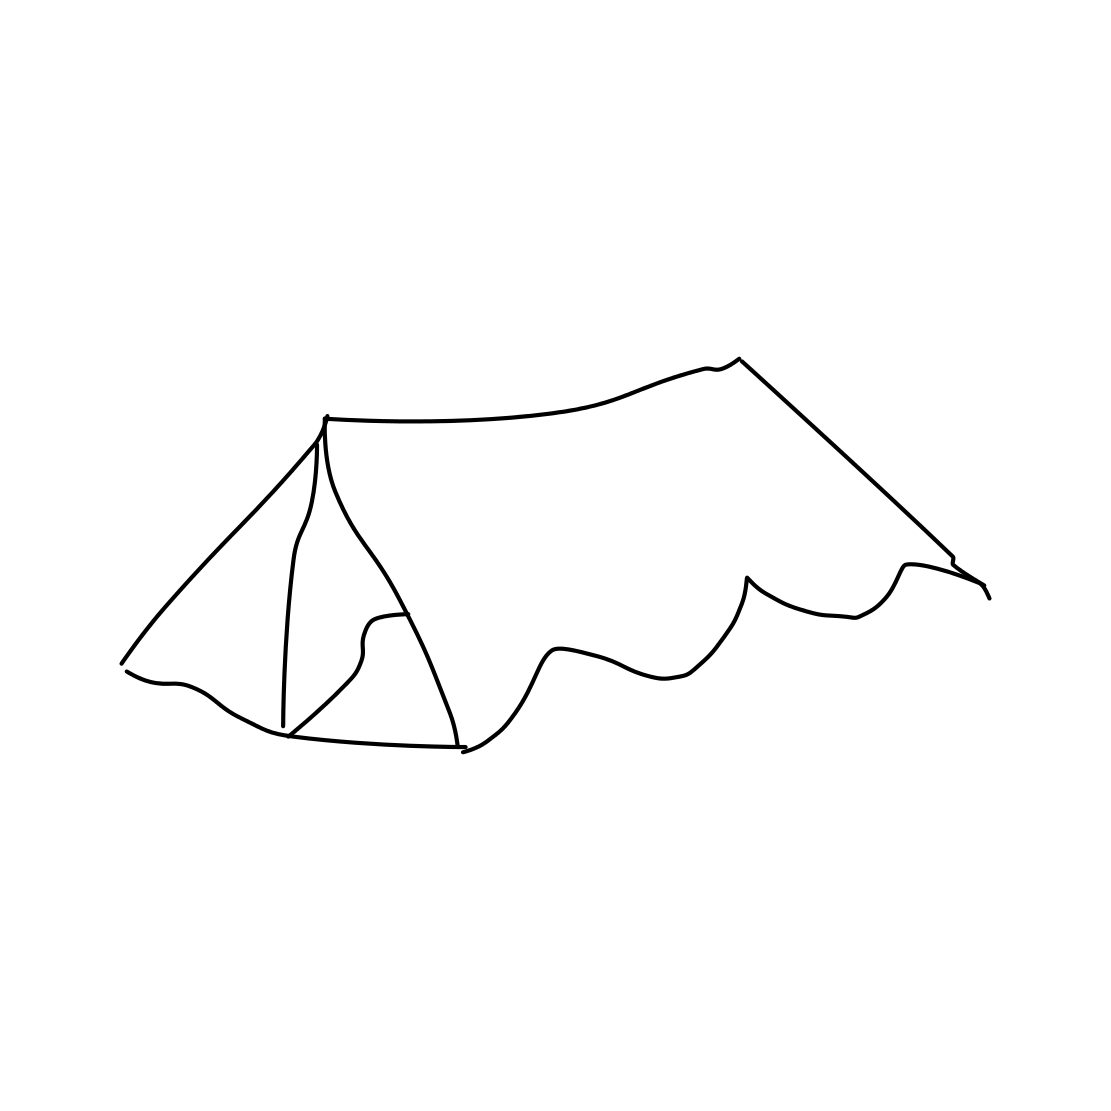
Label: tent